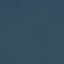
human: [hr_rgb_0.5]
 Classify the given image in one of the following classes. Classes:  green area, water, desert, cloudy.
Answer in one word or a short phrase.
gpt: water